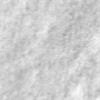
Label: no_change